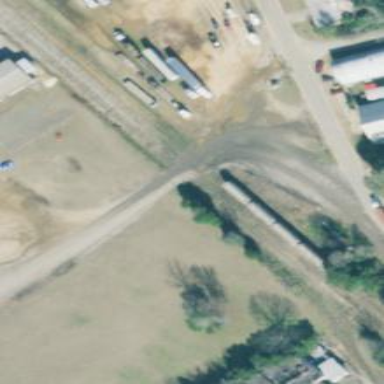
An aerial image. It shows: Level crossing along the railway.